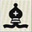
Piece: bB